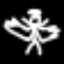
Label: angel